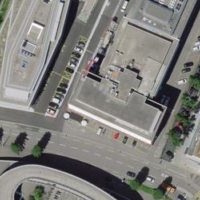
EUNIS habitat code: 54
Species observed at this site:
Chamaenerion angustifolium
Euphorbia cyparissias